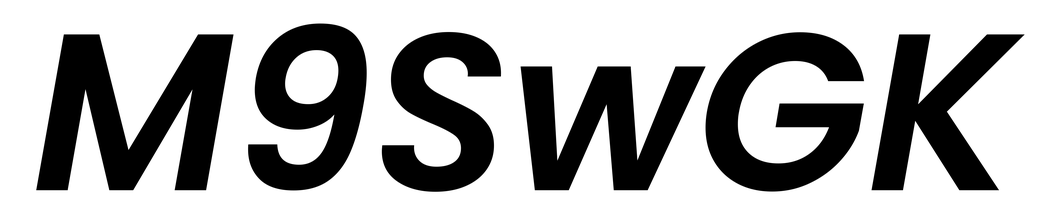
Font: Poppins-SemiBoldItalic